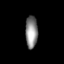
Tissue: lung
Cell type: Fibroblasts
Senescence score: 0.5418
Nuclear area (px): 387
Mean DAPI intensity: 138.341